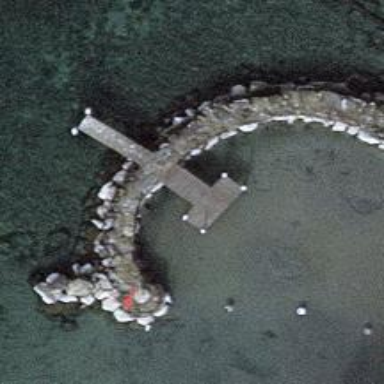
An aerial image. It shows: Man-made pier.